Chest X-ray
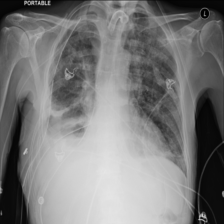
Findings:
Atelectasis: positive
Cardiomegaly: negative
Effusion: negative
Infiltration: negative
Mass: negative
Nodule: negative
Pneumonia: negative
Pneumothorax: negative
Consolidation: negative
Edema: negative
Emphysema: negative
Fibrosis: negative
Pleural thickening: negative
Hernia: negative